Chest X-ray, AP view. Patient: 8 years old, sex M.
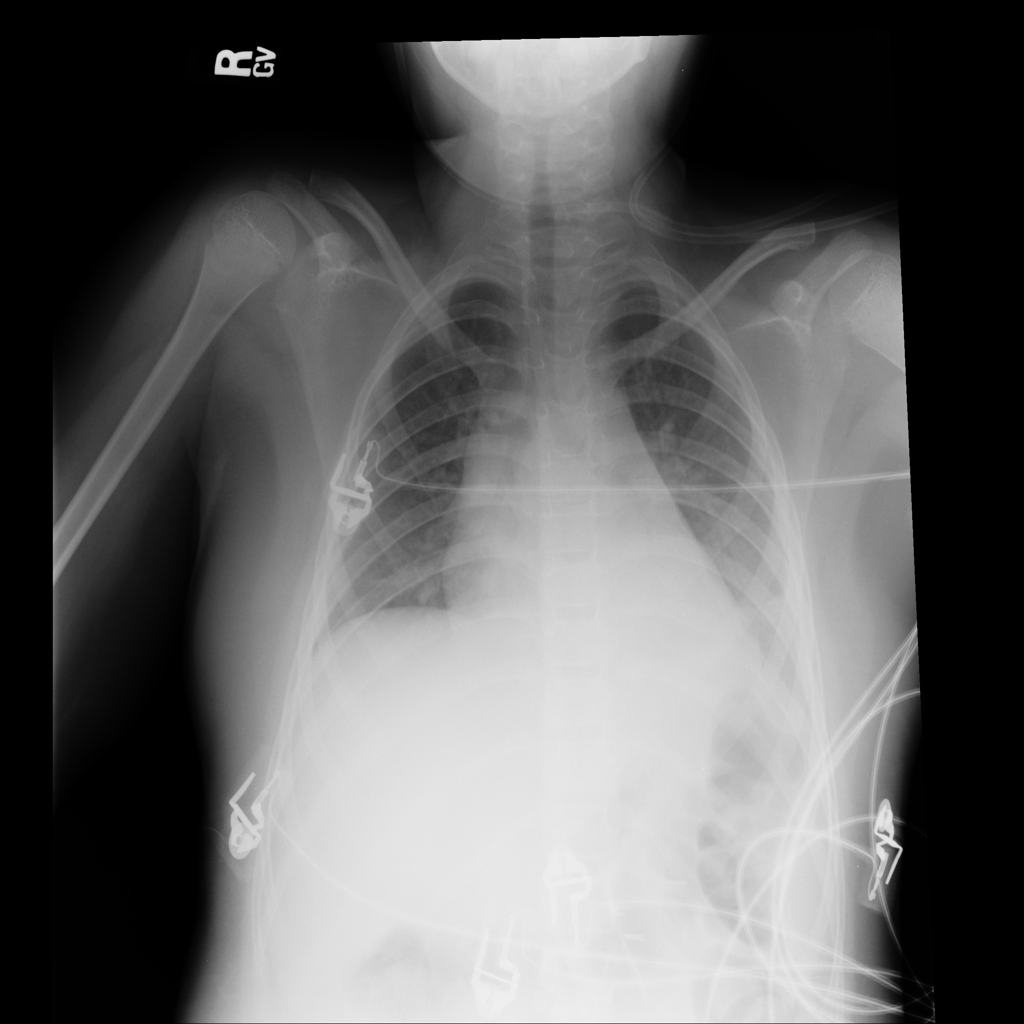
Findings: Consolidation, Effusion